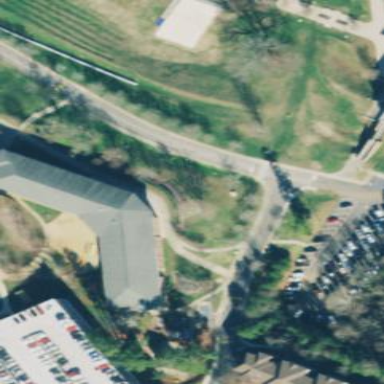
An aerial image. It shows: University building with hipped roof shape.